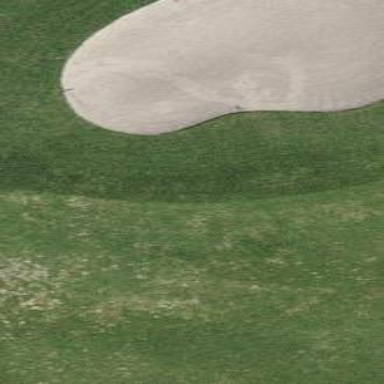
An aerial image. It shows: Golf bunker.